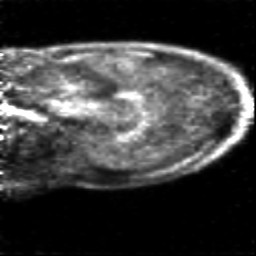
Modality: PET
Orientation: sagittal
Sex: female
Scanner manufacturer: siemens